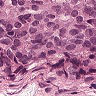
Metastatic tissue present: yes